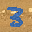
Label: 3